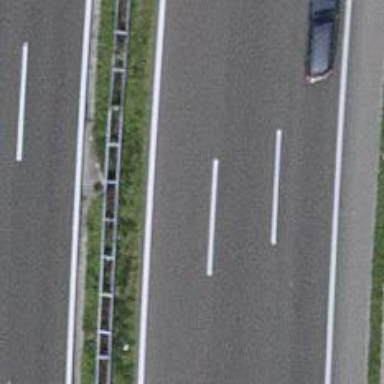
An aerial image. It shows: Asphalt motorway.